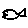
Label: fish